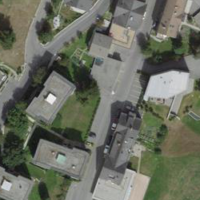
EUNIS habitat code: 54
Species observed at this site:
Moneses uniflora